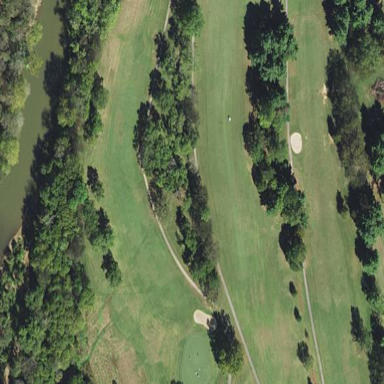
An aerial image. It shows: Scenic golf fairway.